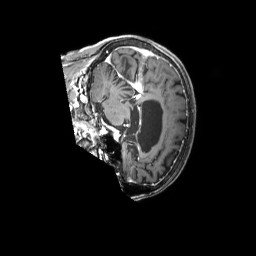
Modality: T1w
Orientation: sagittal
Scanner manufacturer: philips
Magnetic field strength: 3 T
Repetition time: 0.009901 s
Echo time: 0.004605 s